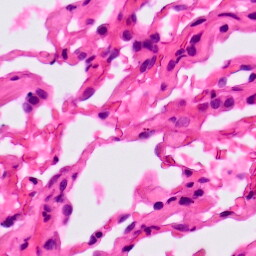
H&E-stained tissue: Lung